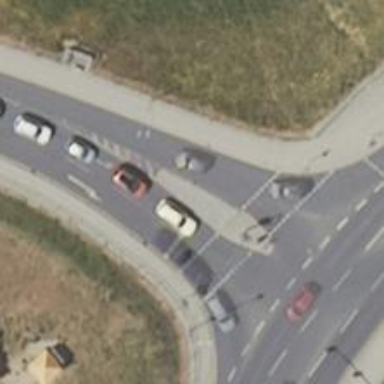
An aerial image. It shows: Road crossing with traffic signals and island.